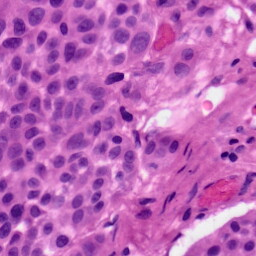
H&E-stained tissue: Skin